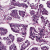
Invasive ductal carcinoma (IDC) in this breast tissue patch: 1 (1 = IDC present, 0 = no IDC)